An envelope spectrum derived from a bearing vibration measurement is shown; the reference markers locate BPFO, BPFI, BSF and FTF for this bearing geometry and shaft speed. Classify the bearing condition as one of: normal, inner_race, outer_race, ball.
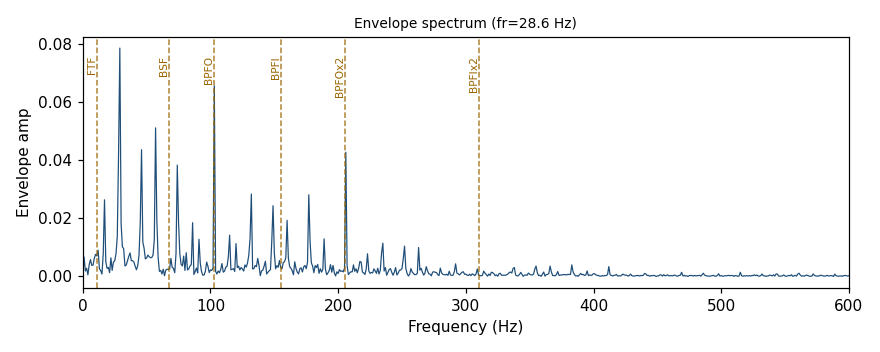
Answer: outer_race